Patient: sex M, age 71
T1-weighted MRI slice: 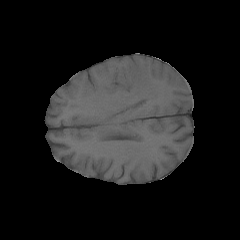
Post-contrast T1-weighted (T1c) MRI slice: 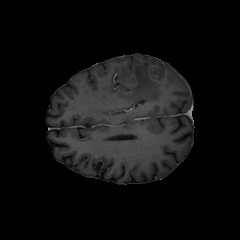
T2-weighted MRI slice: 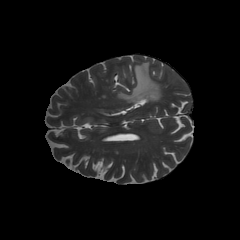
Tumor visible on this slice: yes
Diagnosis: Glioblastoma, IDH-wildtype
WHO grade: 4